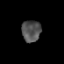
Tissue: prostate
Cell type: Others
Senescence score: 0.3553
Nuclear area (px): 407
Mean DAPI intensity: 81.568